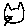
Label: cat